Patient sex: M
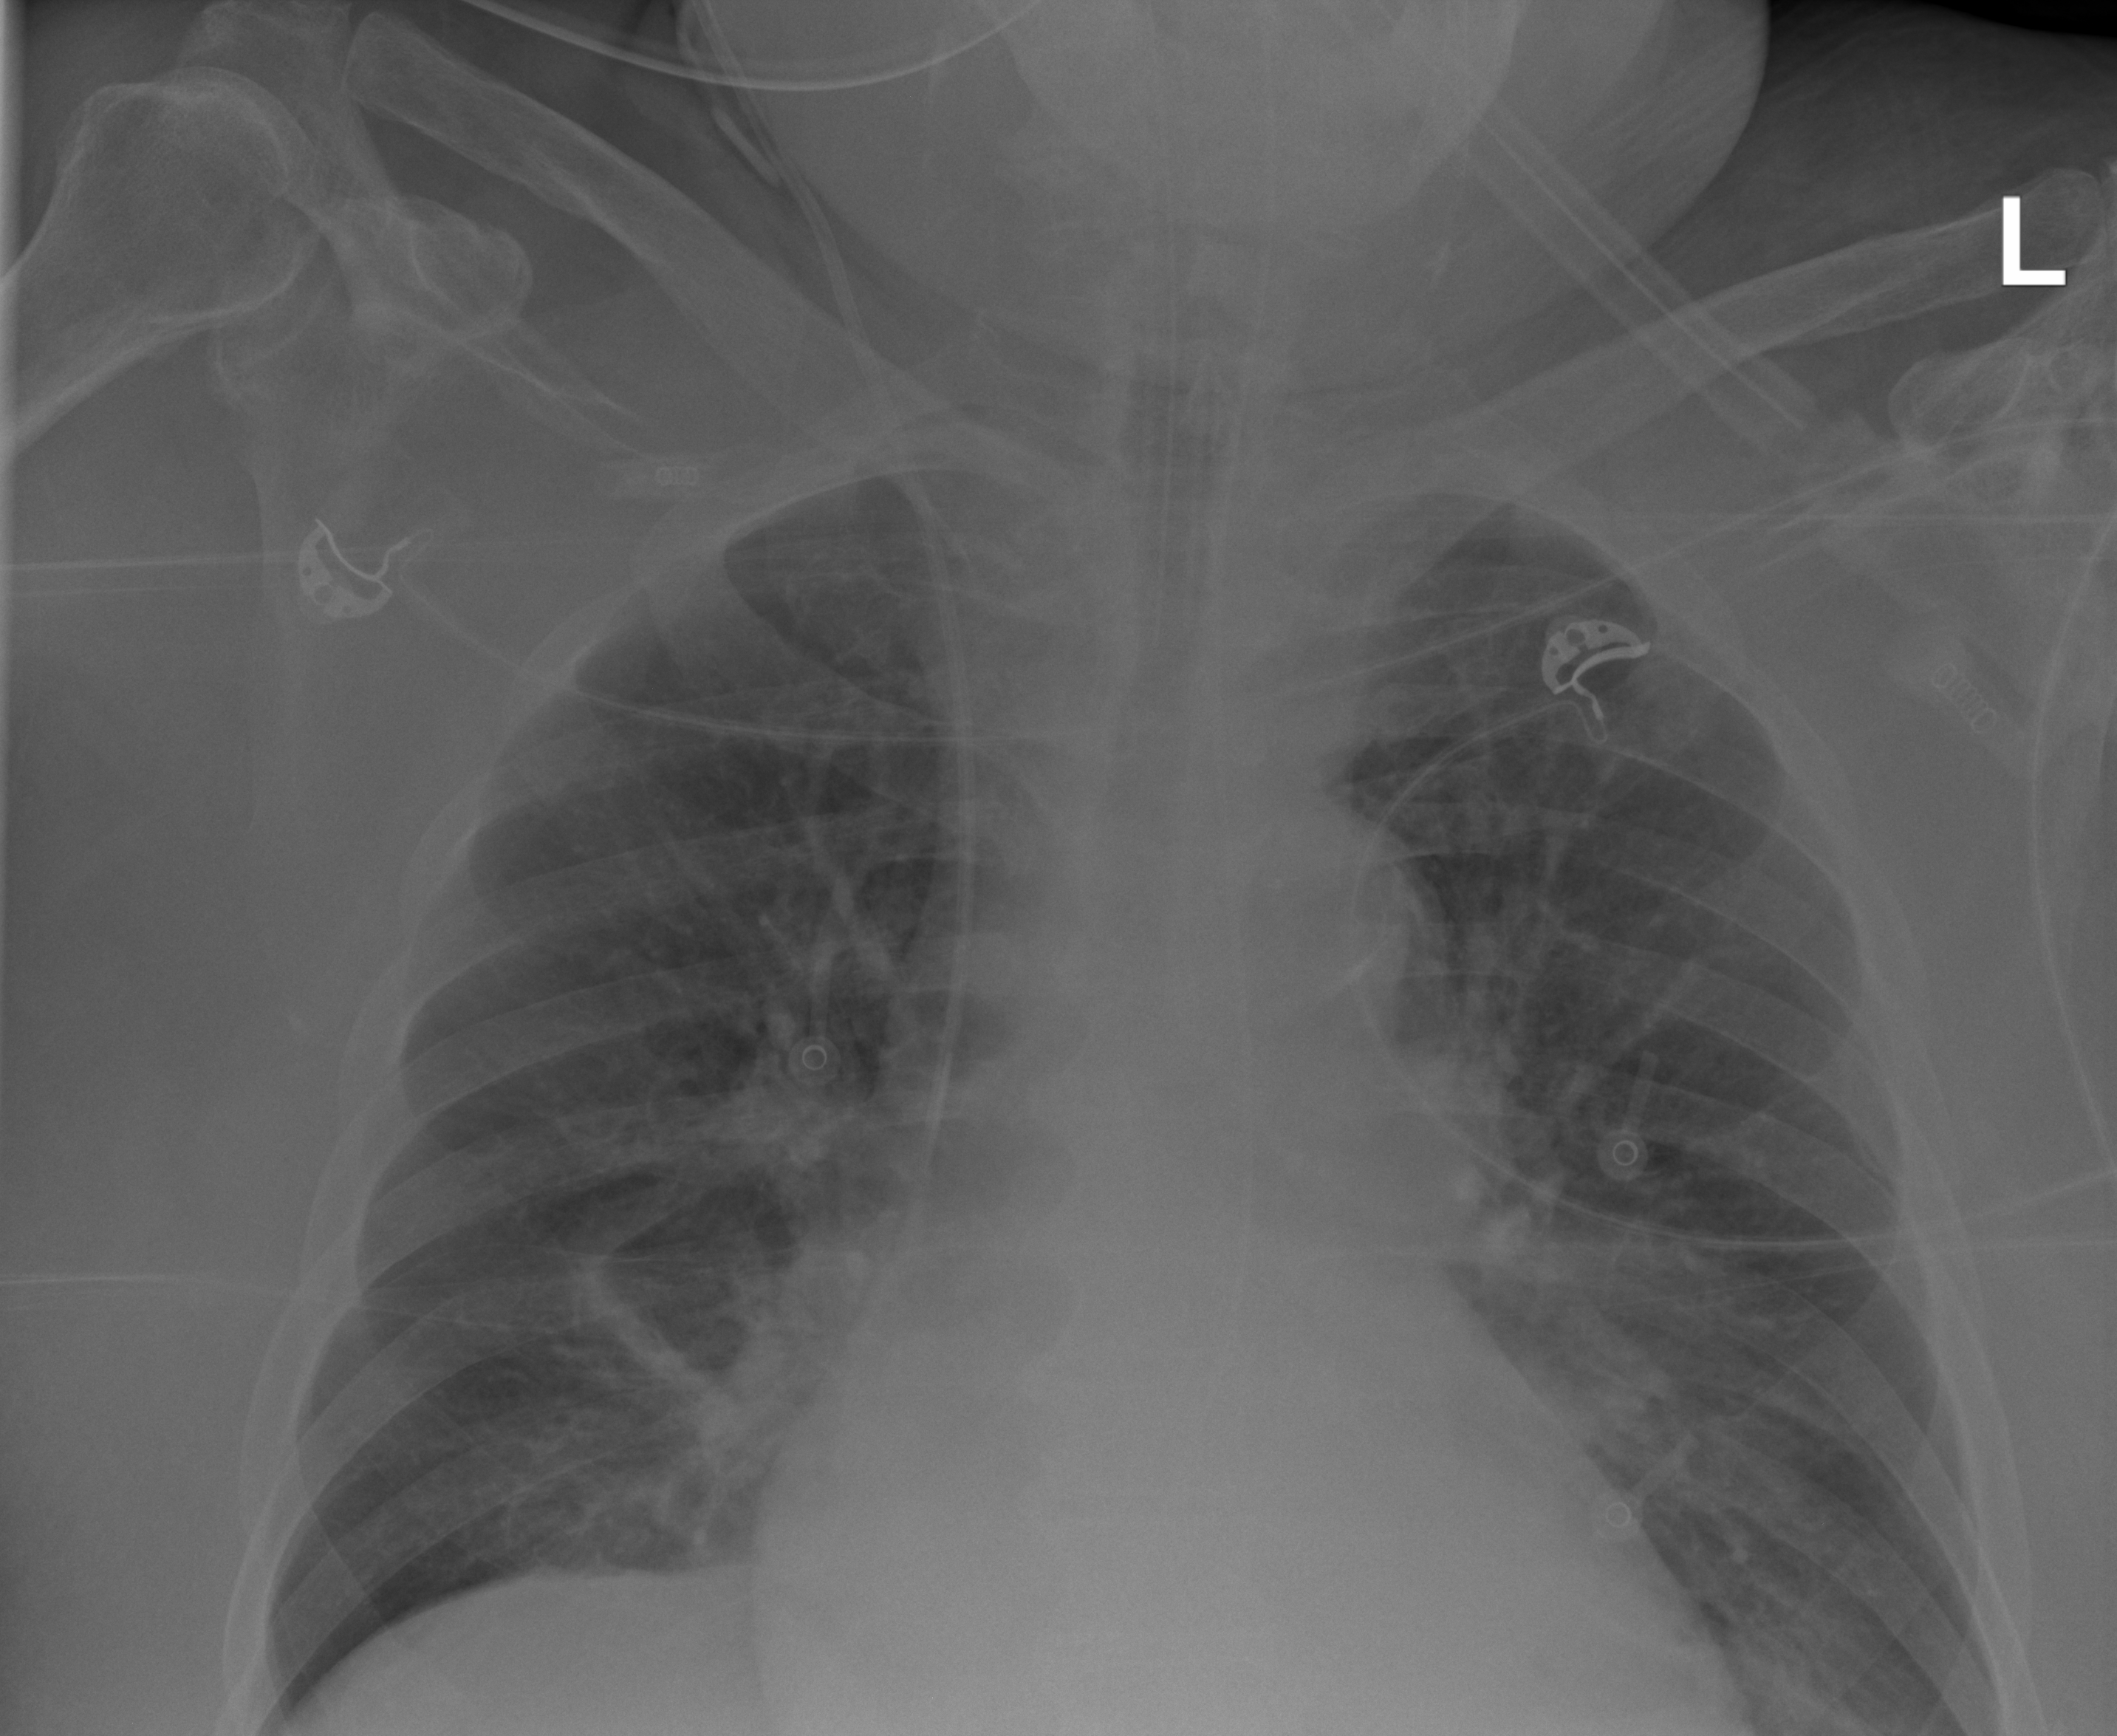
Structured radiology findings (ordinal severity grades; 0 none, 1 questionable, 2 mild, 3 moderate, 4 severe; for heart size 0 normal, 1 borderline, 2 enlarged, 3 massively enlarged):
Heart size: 1
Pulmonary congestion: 1
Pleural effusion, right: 0
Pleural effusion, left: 0
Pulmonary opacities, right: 0
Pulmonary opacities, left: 0
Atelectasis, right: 2
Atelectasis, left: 2